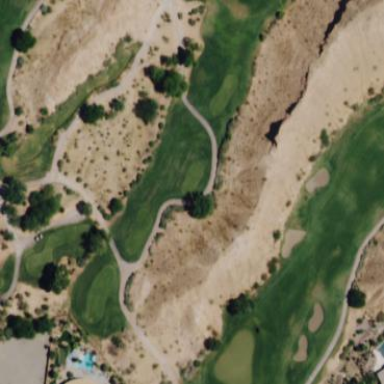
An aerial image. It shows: Rough golf area with grass surface.